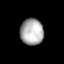
Tissue: lung
Cell type: Endothelial cells
Senescence score: 0.6656
Nuclear area (px): 599
Mean DAPI intensity: 171.788